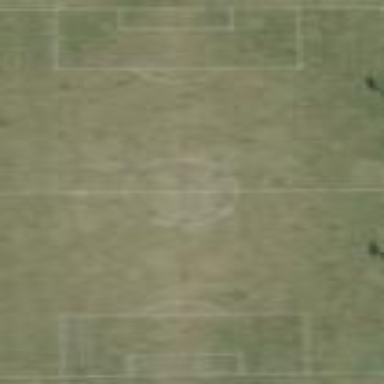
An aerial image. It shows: Soccer pitch for leisureland activities.